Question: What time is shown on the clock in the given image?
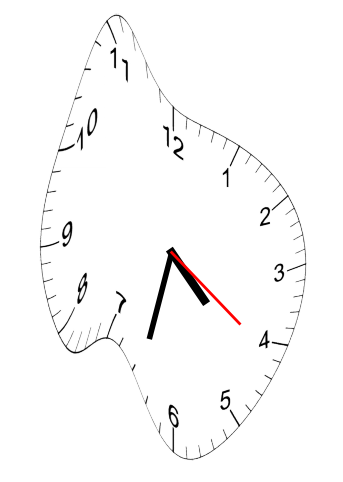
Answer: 04:32:21